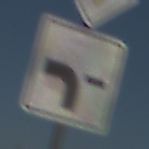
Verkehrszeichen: VerlaufVorfahrtsstrasse6
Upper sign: Vorfahrtsstrasse
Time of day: Midday
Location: Outdoor (Nature)
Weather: Clear
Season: Summer
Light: Natural